Question: I'm trying to add some items (strings) to a pick list in VSTS. The items get auto sorted alphabetically (ascending order).
Below is the scenario:

I entered 'test' then 'abc' and then 'xyz', but it auto sorts and displays 'abc' then 'test' and then 'xyz'.
Is there any way to avoid this sorting and the items should be inserted in the order they were entered?
And I want to achieve this without writing an extension.
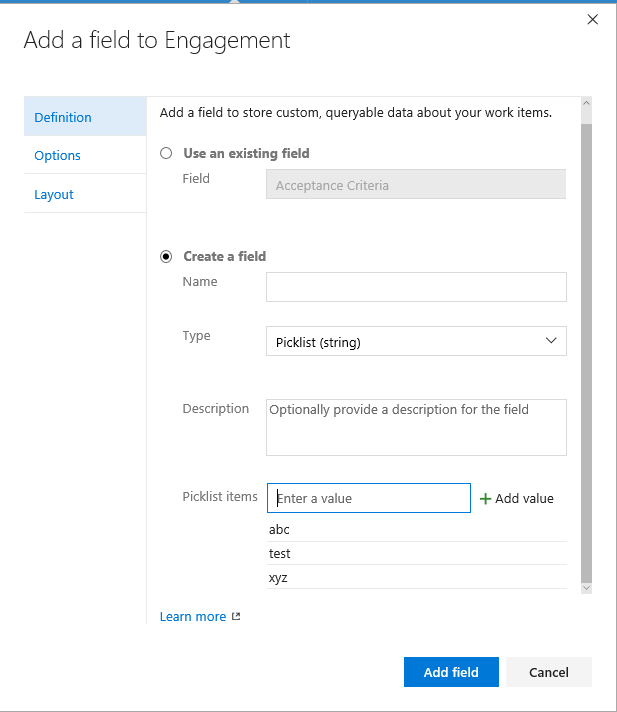
Answer: Yes, the values for the picklist (string) Type field can only ordered by alphabet so far.
But there has an user voice <URL> about customzing sort order for fields, and you can vote and follow up.